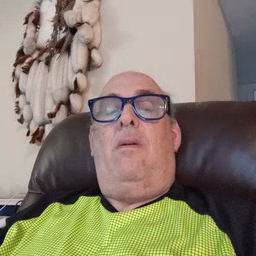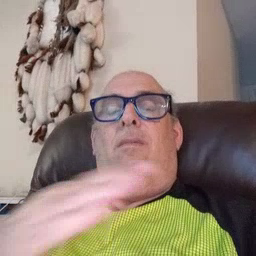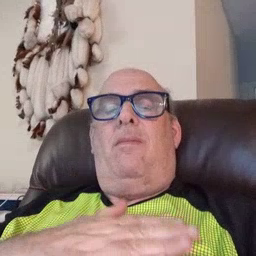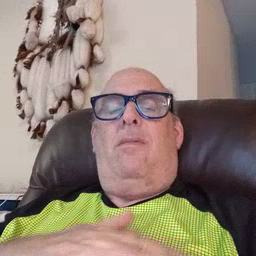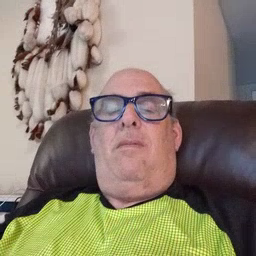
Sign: minemy